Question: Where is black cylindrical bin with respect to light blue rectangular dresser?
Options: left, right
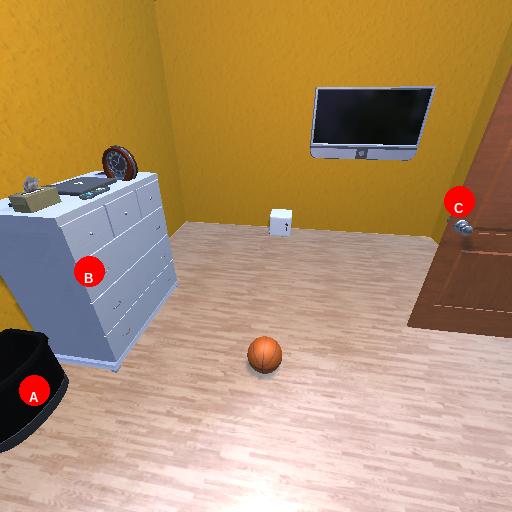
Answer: left